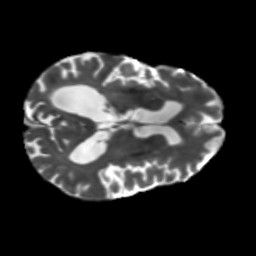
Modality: T2w
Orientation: axial
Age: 75
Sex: male
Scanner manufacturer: siemens
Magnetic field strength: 3 T
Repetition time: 5.47 s
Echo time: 0.0854 s